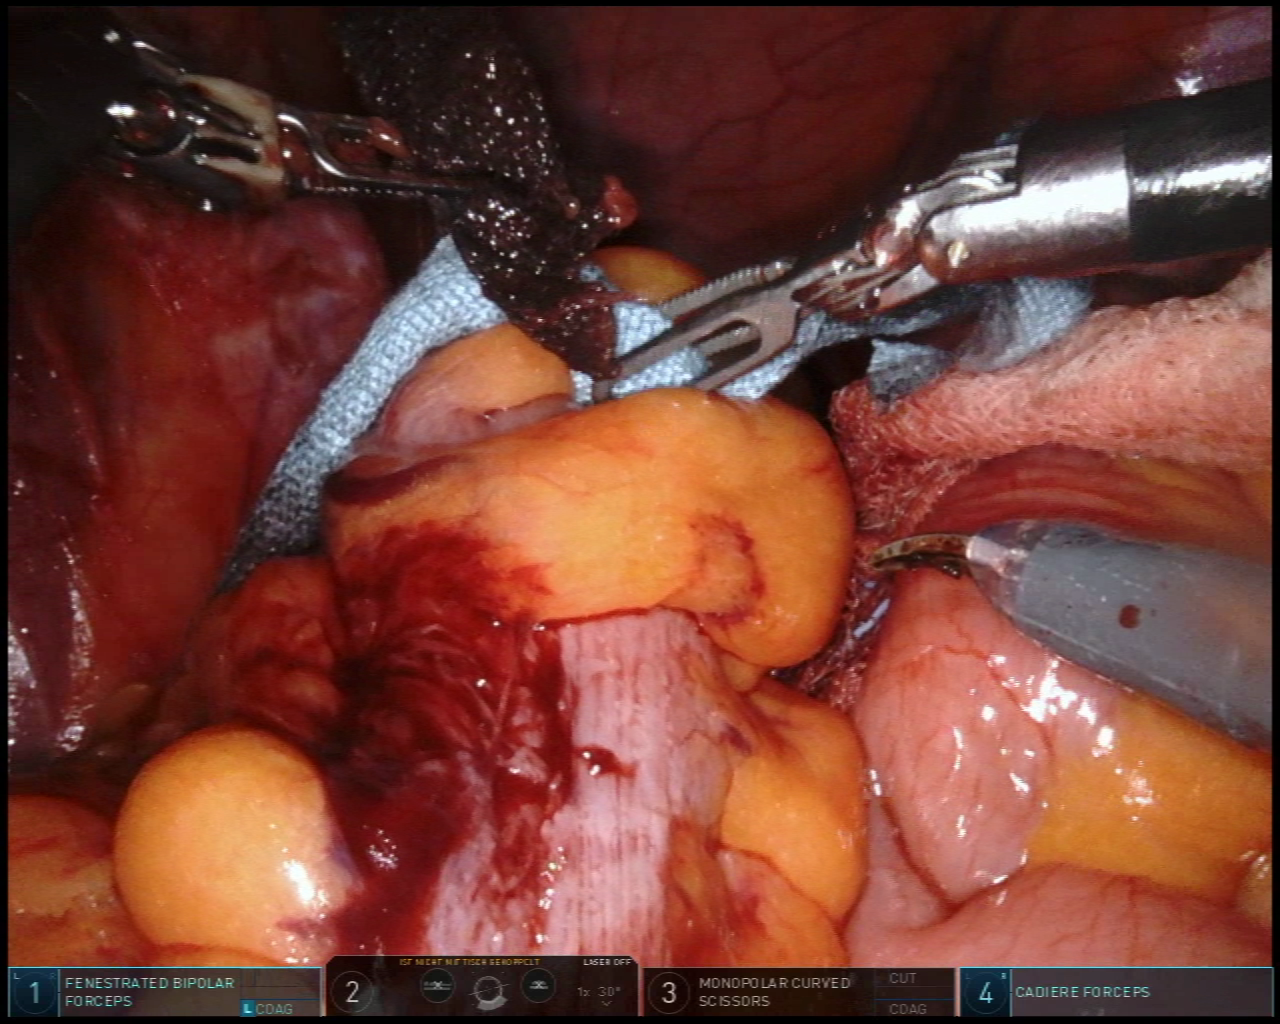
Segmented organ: small_intestine
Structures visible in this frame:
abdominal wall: yes
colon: yes
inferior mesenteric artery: no
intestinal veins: no
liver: no
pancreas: no
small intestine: yes
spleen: no
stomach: no
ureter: no
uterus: no
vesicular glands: no